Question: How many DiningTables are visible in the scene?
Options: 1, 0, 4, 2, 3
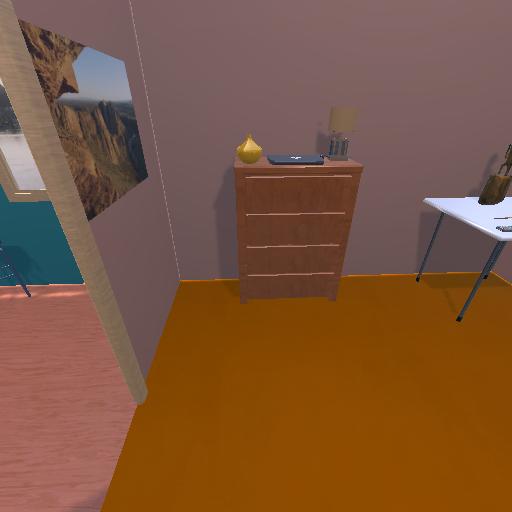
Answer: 1